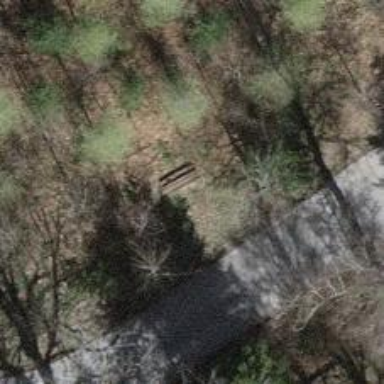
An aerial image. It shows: Bench.